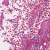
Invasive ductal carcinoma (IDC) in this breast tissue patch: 0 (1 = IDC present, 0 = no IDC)